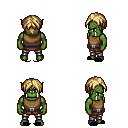
a pixel art fantasy rpg character, male body template, orc, green skin, leather chest armor, metal pants, blonde parted hairstyle, black slippers, four views (front, back, left, right), 2x2 character sprite sheet, small pixel art, hard edges, no anti-aliasing